Question: I am using jstree and populating the data using JSON. Now i would like to capture event of each node when it checked.
'''
$("#" +newTreeDiv).bind("check_node.jstree", function (e, d) {
var tagName = d.args[0].tagName;
var refreshing = d.inst.data.core.refreshing;
if ((tagName == "A" || tagName == "INS") &&
(refreshing != true && refreshing != "undefined")) {
alert(d.inst.get_checked().attr('path'));
}
});
'''
In the above case, if i select two nodes it always gives the attributes of first node. e.g. Refer to the below image, if i try to select 'tags' or 'trunk' it always gives me the attributes of 'branches' which i have selected at the beginning.

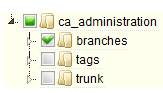
Answer: After googling around in the internet i found my answer.
actually to get the checked items attribute we have to use
> d.inst.get_checked().attr('path');
And to get only the clicked element's attribute we have to use
'''
d.rslt.obj.attr('path');
'''